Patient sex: F
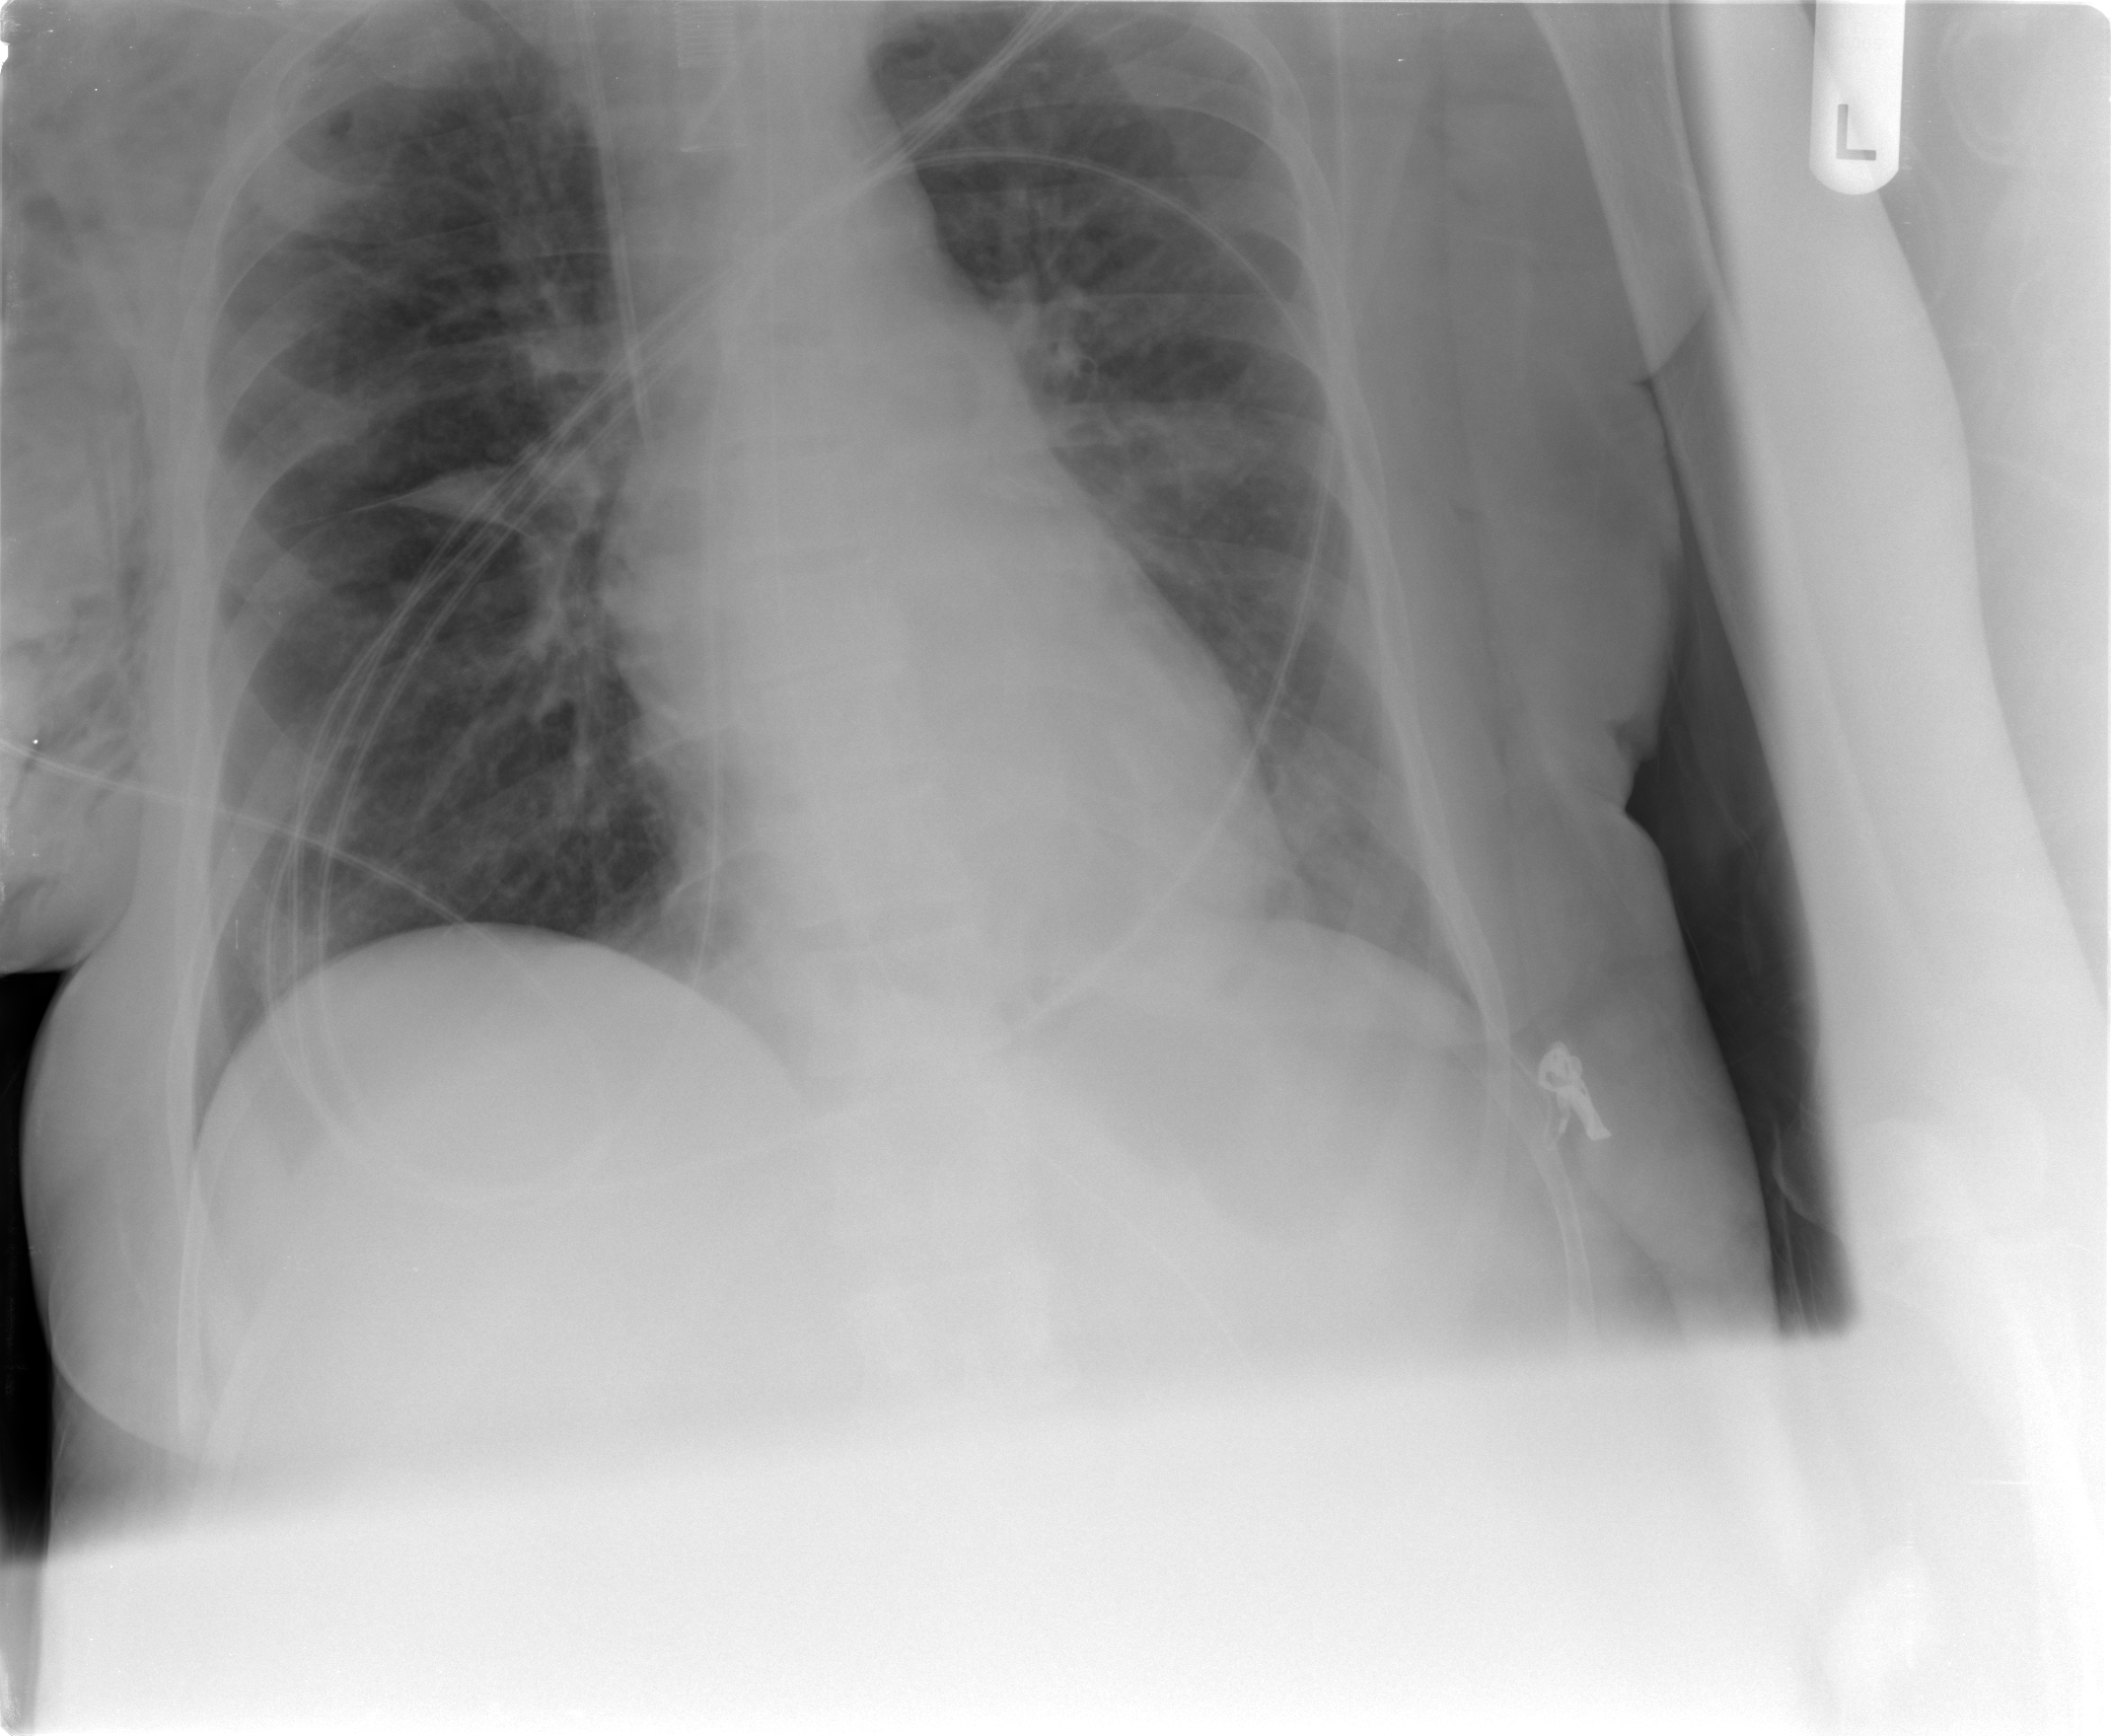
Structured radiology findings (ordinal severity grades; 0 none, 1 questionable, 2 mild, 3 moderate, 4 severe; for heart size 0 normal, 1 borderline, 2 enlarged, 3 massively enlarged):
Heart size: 0
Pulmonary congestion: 2
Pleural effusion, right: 0
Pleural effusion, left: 0
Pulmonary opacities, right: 1
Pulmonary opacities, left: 1
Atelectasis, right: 2
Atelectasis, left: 2